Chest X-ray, AP view. Patient: 22 years old, sex M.
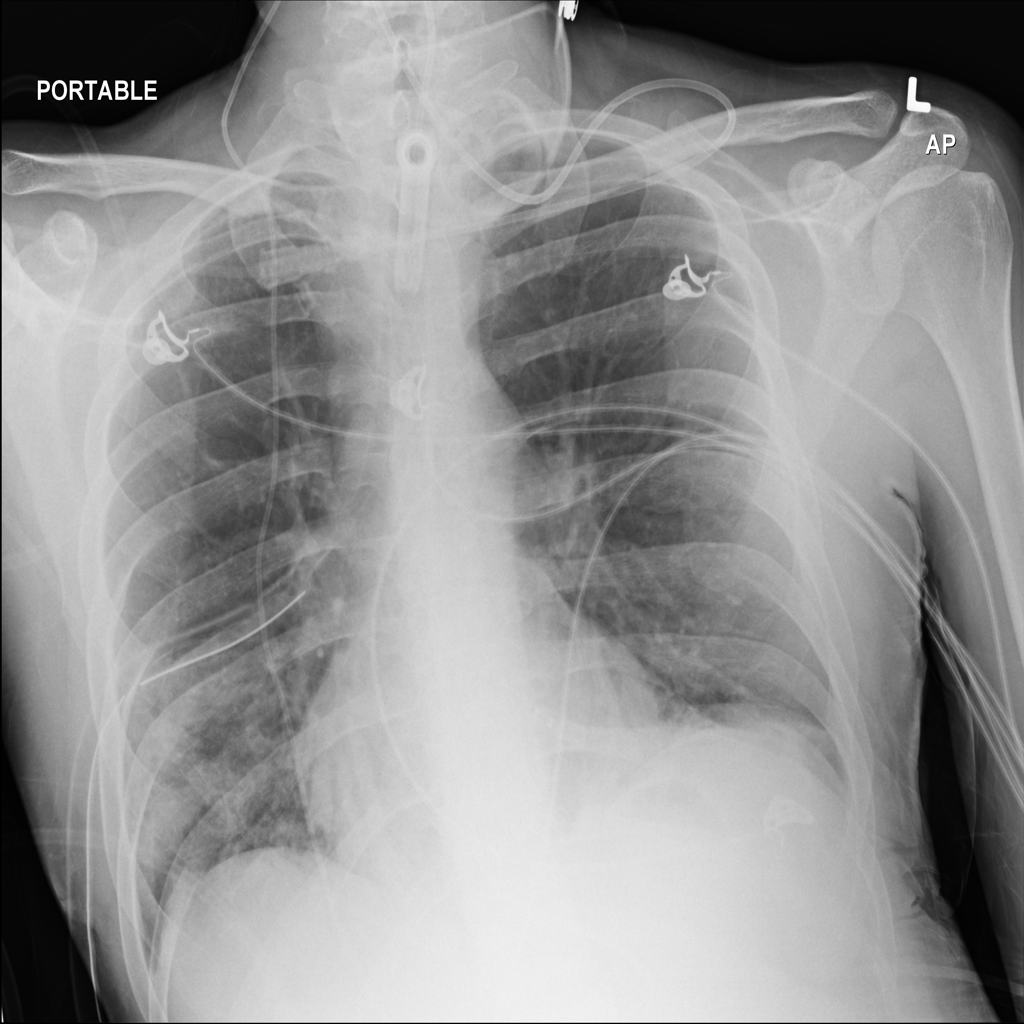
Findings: Infiltration